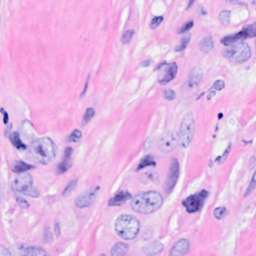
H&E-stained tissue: Breast